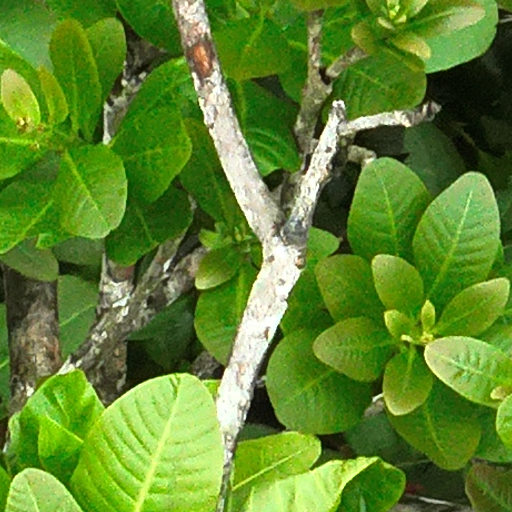
Species: Anacardium excelsum
GBIF accepted scientific name: Anacardium excelsum
Crown area (m\u00b2): 506.901